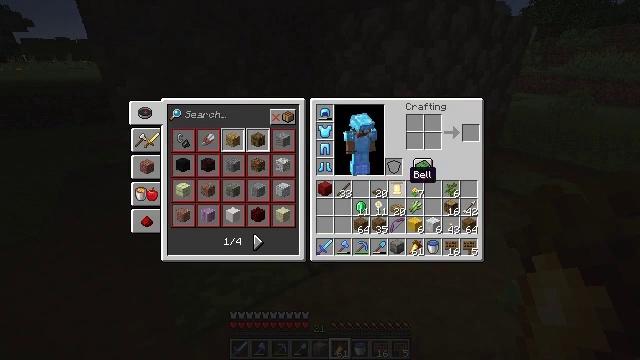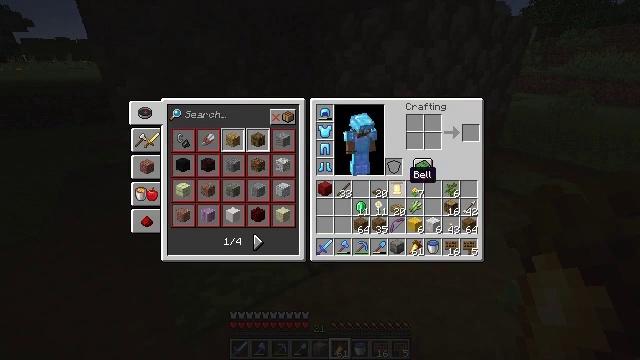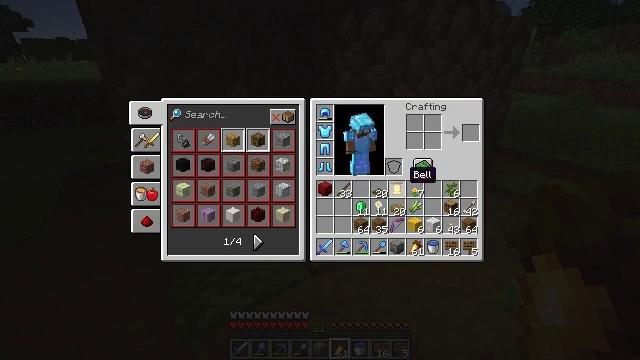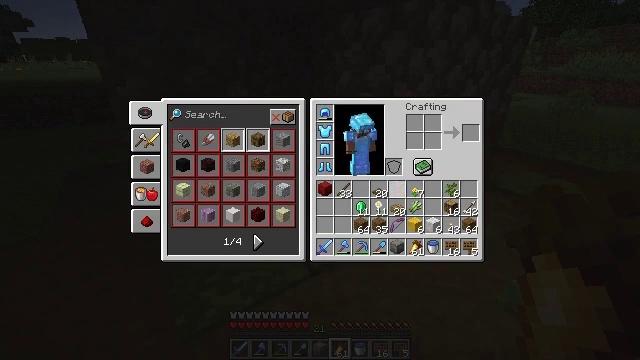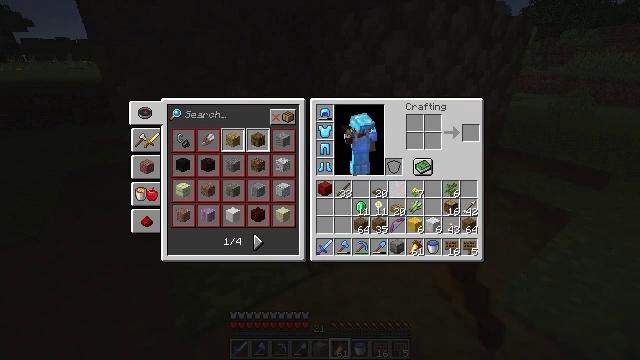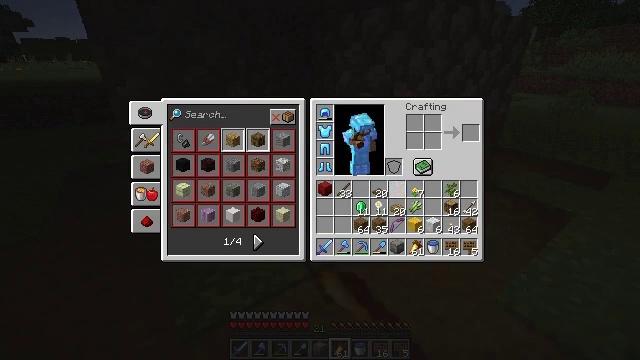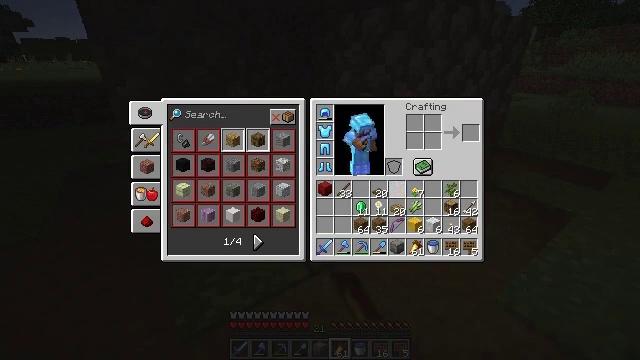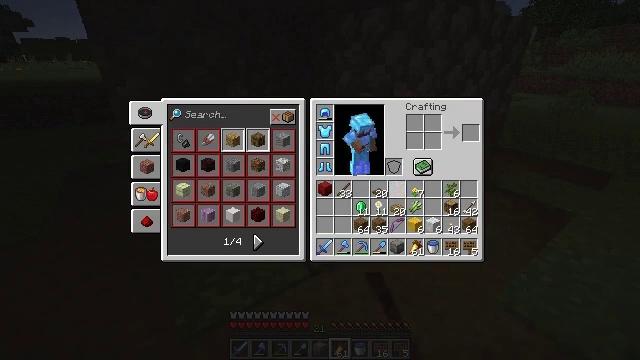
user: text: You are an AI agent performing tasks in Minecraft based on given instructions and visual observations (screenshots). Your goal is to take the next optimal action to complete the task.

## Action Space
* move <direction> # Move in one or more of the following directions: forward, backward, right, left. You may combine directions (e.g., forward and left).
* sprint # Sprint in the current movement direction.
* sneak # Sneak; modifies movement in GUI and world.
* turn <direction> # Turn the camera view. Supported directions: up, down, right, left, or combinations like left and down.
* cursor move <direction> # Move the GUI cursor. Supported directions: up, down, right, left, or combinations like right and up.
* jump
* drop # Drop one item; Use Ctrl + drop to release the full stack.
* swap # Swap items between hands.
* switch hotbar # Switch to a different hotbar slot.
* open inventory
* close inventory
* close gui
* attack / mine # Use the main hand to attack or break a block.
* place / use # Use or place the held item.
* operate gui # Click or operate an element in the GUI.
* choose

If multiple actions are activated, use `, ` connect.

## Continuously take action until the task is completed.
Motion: motion action
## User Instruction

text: Remove a bell from the inventory.
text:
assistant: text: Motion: sprint
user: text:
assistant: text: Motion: sprint
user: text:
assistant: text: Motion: sprint, drop
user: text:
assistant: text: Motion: sprint, drop
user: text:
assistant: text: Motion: sprint, drop
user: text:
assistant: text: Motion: sprint, drop
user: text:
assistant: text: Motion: sprint
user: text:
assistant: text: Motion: sprint